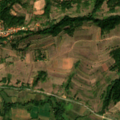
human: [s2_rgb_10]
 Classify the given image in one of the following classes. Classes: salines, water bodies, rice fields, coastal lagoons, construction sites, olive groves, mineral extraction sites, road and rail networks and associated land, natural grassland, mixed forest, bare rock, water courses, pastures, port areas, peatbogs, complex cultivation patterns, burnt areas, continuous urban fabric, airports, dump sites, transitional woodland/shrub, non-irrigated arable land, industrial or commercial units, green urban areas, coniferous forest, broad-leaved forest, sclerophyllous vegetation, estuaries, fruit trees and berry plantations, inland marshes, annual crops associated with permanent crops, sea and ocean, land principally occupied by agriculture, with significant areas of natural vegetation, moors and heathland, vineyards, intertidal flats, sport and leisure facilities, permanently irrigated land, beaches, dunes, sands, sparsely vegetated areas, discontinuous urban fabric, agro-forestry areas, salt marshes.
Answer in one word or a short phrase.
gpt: complex cultivation patterns, land principally occupied by agriculture, with significant areas of natural vegetation, broad-leaved forest